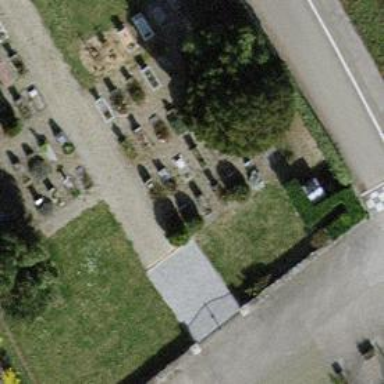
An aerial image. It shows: Grave yard.